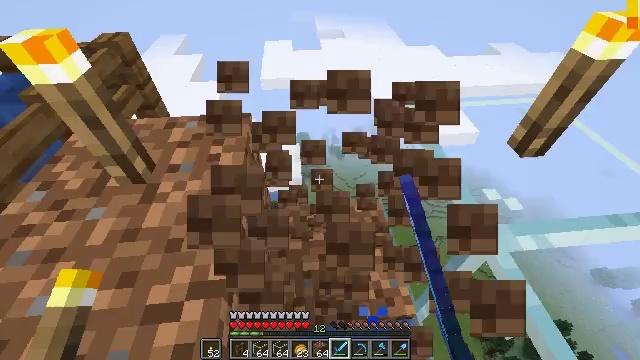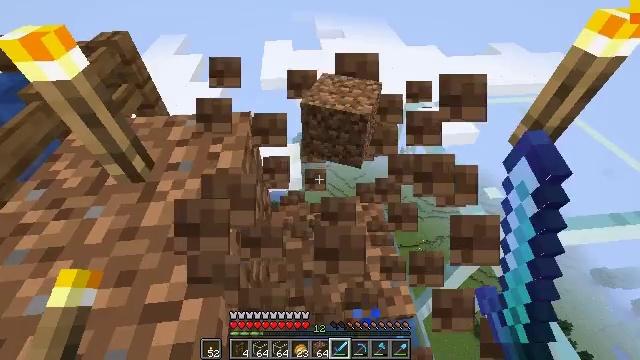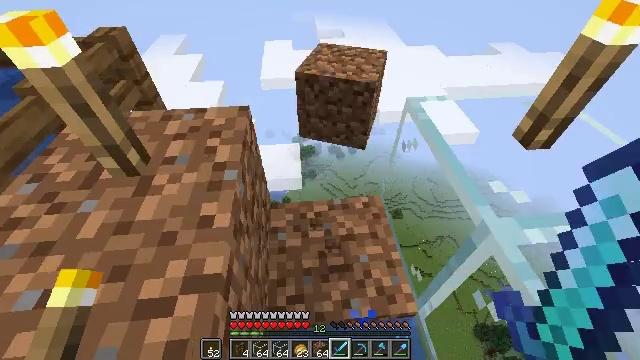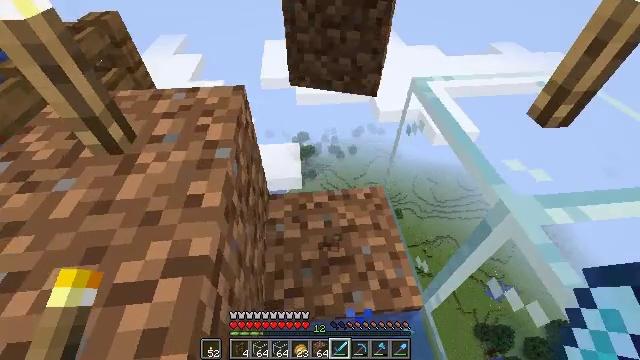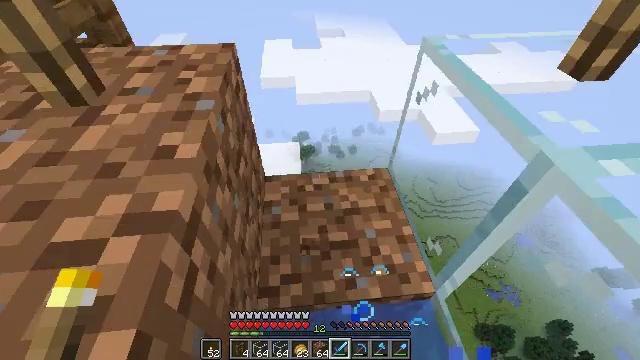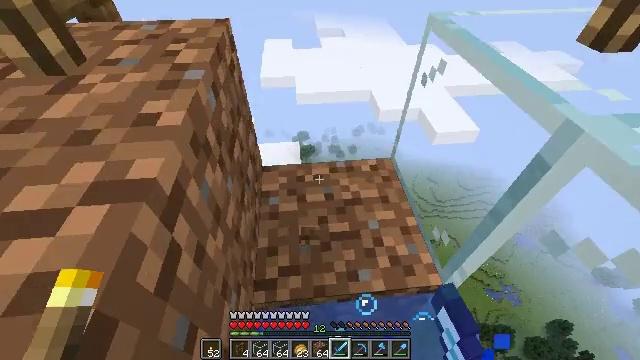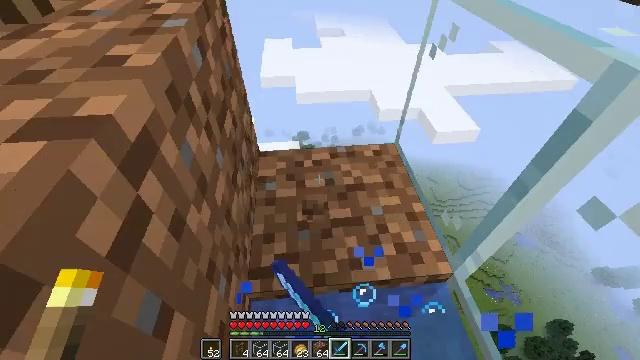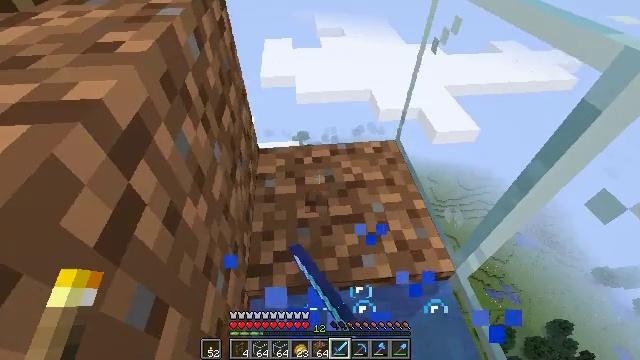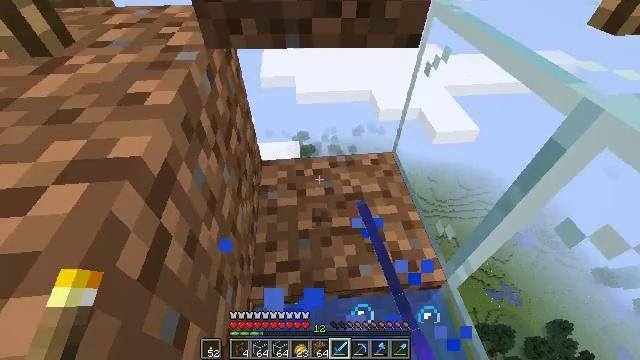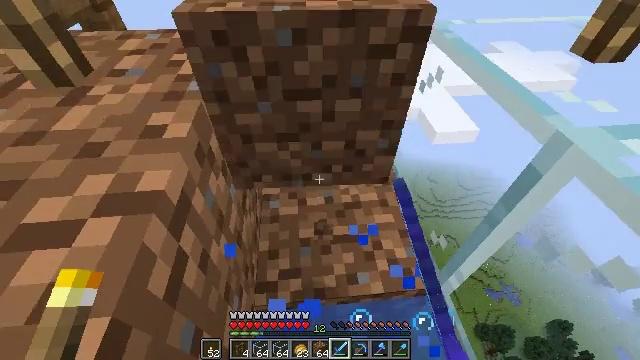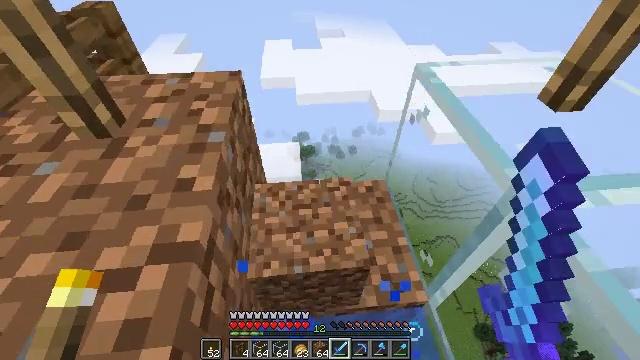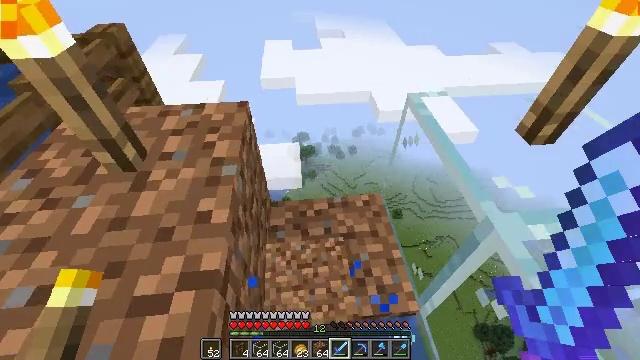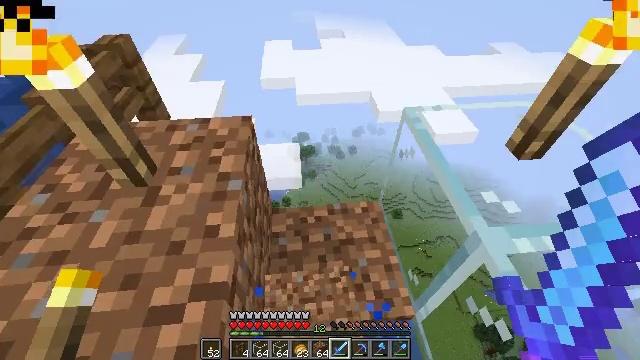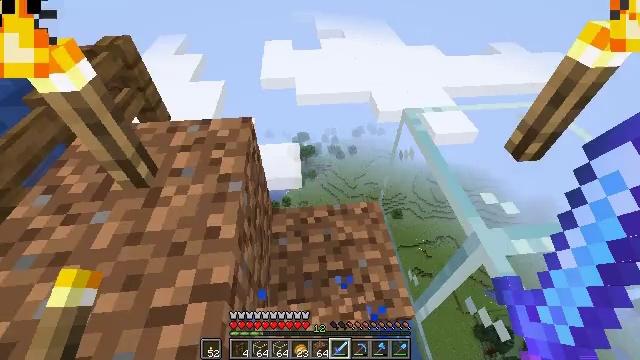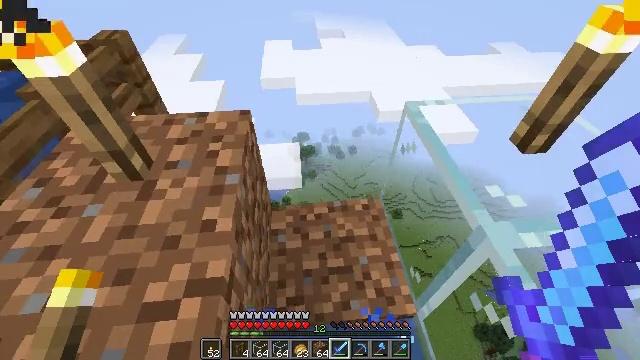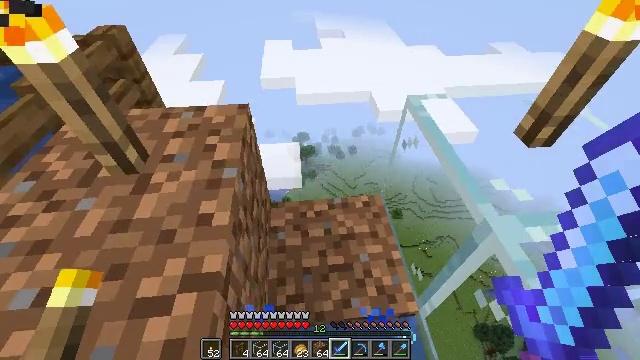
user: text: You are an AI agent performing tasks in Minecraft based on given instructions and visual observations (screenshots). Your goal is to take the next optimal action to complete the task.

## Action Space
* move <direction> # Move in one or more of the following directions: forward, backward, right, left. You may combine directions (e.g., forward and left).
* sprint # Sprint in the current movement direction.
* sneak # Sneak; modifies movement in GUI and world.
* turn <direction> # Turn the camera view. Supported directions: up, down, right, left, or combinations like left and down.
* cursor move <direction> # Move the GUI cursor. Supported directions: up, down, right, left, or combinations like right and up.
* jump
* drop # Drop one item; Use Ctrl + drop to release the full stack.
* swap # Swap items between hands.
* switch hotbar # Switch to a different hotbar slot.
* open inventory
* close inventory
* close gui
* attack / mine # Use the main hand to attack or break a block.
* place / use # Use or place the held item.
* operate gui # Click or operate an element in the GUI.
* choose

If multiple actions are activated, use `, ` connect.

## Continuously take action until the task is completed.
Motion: motion action
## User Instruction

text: Gather the torch from its position.
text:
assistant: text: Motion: attack / mine
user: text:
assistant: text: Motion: attack / mine
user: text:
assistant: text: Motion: attack / mine
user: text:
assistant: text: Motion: attack / mine
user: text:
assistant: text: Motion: no_op
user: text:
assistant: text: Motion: no_op
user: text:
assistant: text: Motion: no_op
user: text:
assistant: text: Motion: no_op
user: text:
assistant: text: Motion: no_op
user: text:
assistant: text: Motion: no_op
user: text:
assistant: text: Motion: no_op
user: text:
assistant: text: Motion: no_op
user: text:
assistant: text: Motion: no_op
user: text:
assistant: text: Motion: no_op
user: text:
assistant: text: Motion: jump
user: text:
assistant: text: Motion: move forward, jump
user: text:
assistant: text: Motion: move forward, jump
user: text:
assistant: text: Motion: move forward, jump
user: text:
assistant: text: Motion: no_op
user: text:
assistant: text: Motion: no_op
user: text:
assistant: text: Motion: no_op
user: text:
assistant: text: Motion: turn down
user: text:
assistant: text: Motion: no_op
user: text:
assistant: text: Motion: no_op
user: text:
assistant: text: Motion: no_op
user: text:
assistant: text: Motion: no_op
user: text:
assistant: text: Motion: no_op
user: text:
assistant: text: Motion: turn down
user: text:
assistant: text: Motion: turn down
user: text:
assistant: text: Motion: no_op